Question: I'm new to iOS, and am trying to figure something out that is probably basic. I have two UIViews, with four buttons on each page, and four labels underneath each button. Basically, if I push button 1 on view controller 1, I would like all of the labels on view controller two to simply read "2". Here is an image for a better visual:

I setup outlets for each UIButton on view controller 1, and outlets for each label on view controller 2.
'''
- (IBAction)button1Pressed:(id)sender {
UIStoryboard *sb = [UIStoryboard storyboardWithName:@"Main_iPhone" bundle:nil];
UIViewController *vc = [sb instantiateViewControllerWithIdentifier:@"viewController2"];
vc.modalTransitionStyle = UIModalTransitionStyleCrossDissolve;
[self presentViewController:vc animated:YES completion:NULL];
ViewController2 *vc2 = [[ViewController2 alloc]init];
vc2.label1.text = @"1";
vc2.label2.text = @"1";
vc2.label3.text = @"1";
vc2.label4.text = @"1";
}
'''
It transitions just fine. But, I'm having trouble with trying to change the label's text during the transition. I'm getting three errors: "Unknown receiver: ViewController2" , "Unknown type name: ViewController2" , and "Property 'label1' not found on object of type ViewController *". So, it appears that I'm having trouble setting up changing the text. Does anyone know what I'm doing wrong here?
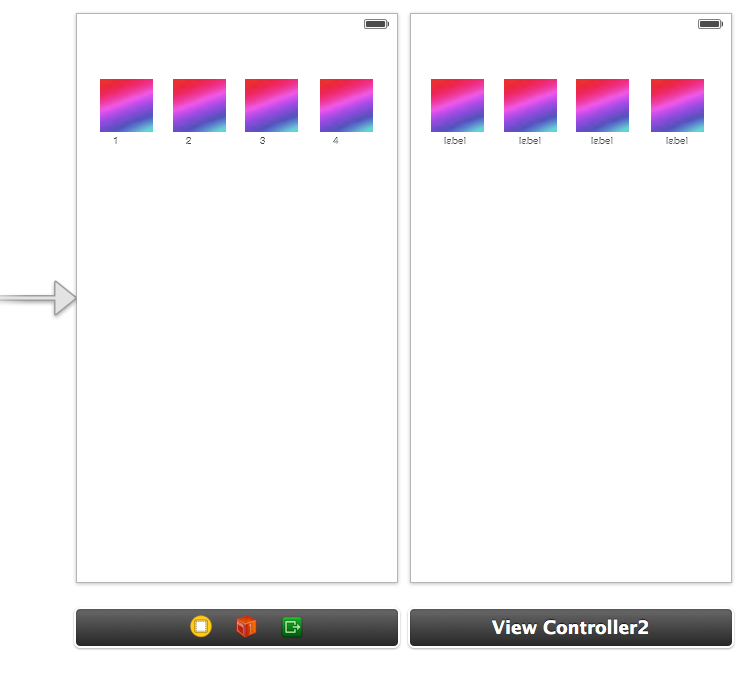
Answer: Replace
'''
vc2.label1.text = @"1";
vc2.label2.text = @"1";
vc2.label3.text = @"1";
vc2.label4.text = @"1";
'''
with
'''
vc.label1.text = @"1";
vc.label2.text = @"1";
vc.label3.text = @"1";
vc.label4.text = @"1";
'''
And remove
'''
ViewController2 *vc2 = [[ViewController2 alloc]init];
'''